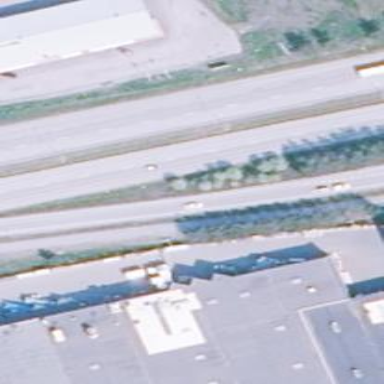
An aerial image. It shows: Trunk link highway.